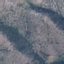
Land use / land cover: HerbaceousVegetation